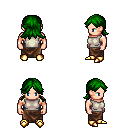
a pixel art fantasy rpg character, male body template, human, light skin, white sleeveless shirt, robe skirt, green loose hair, gold boots, four views (front, back, left, right), 2x2 character sprite sheet, small pixel art, hard edges, no anti-aliasing